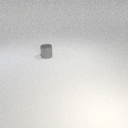
small gray metal cylinder